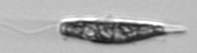
Label: Euglena